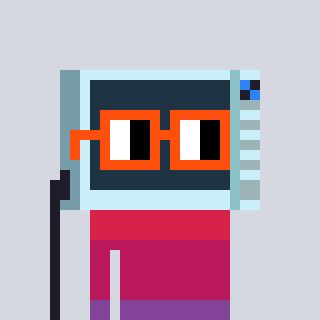
a pixel art character with square orange glasses, a microwave-shaped head and a purple-colored body on a cool background